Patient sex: M
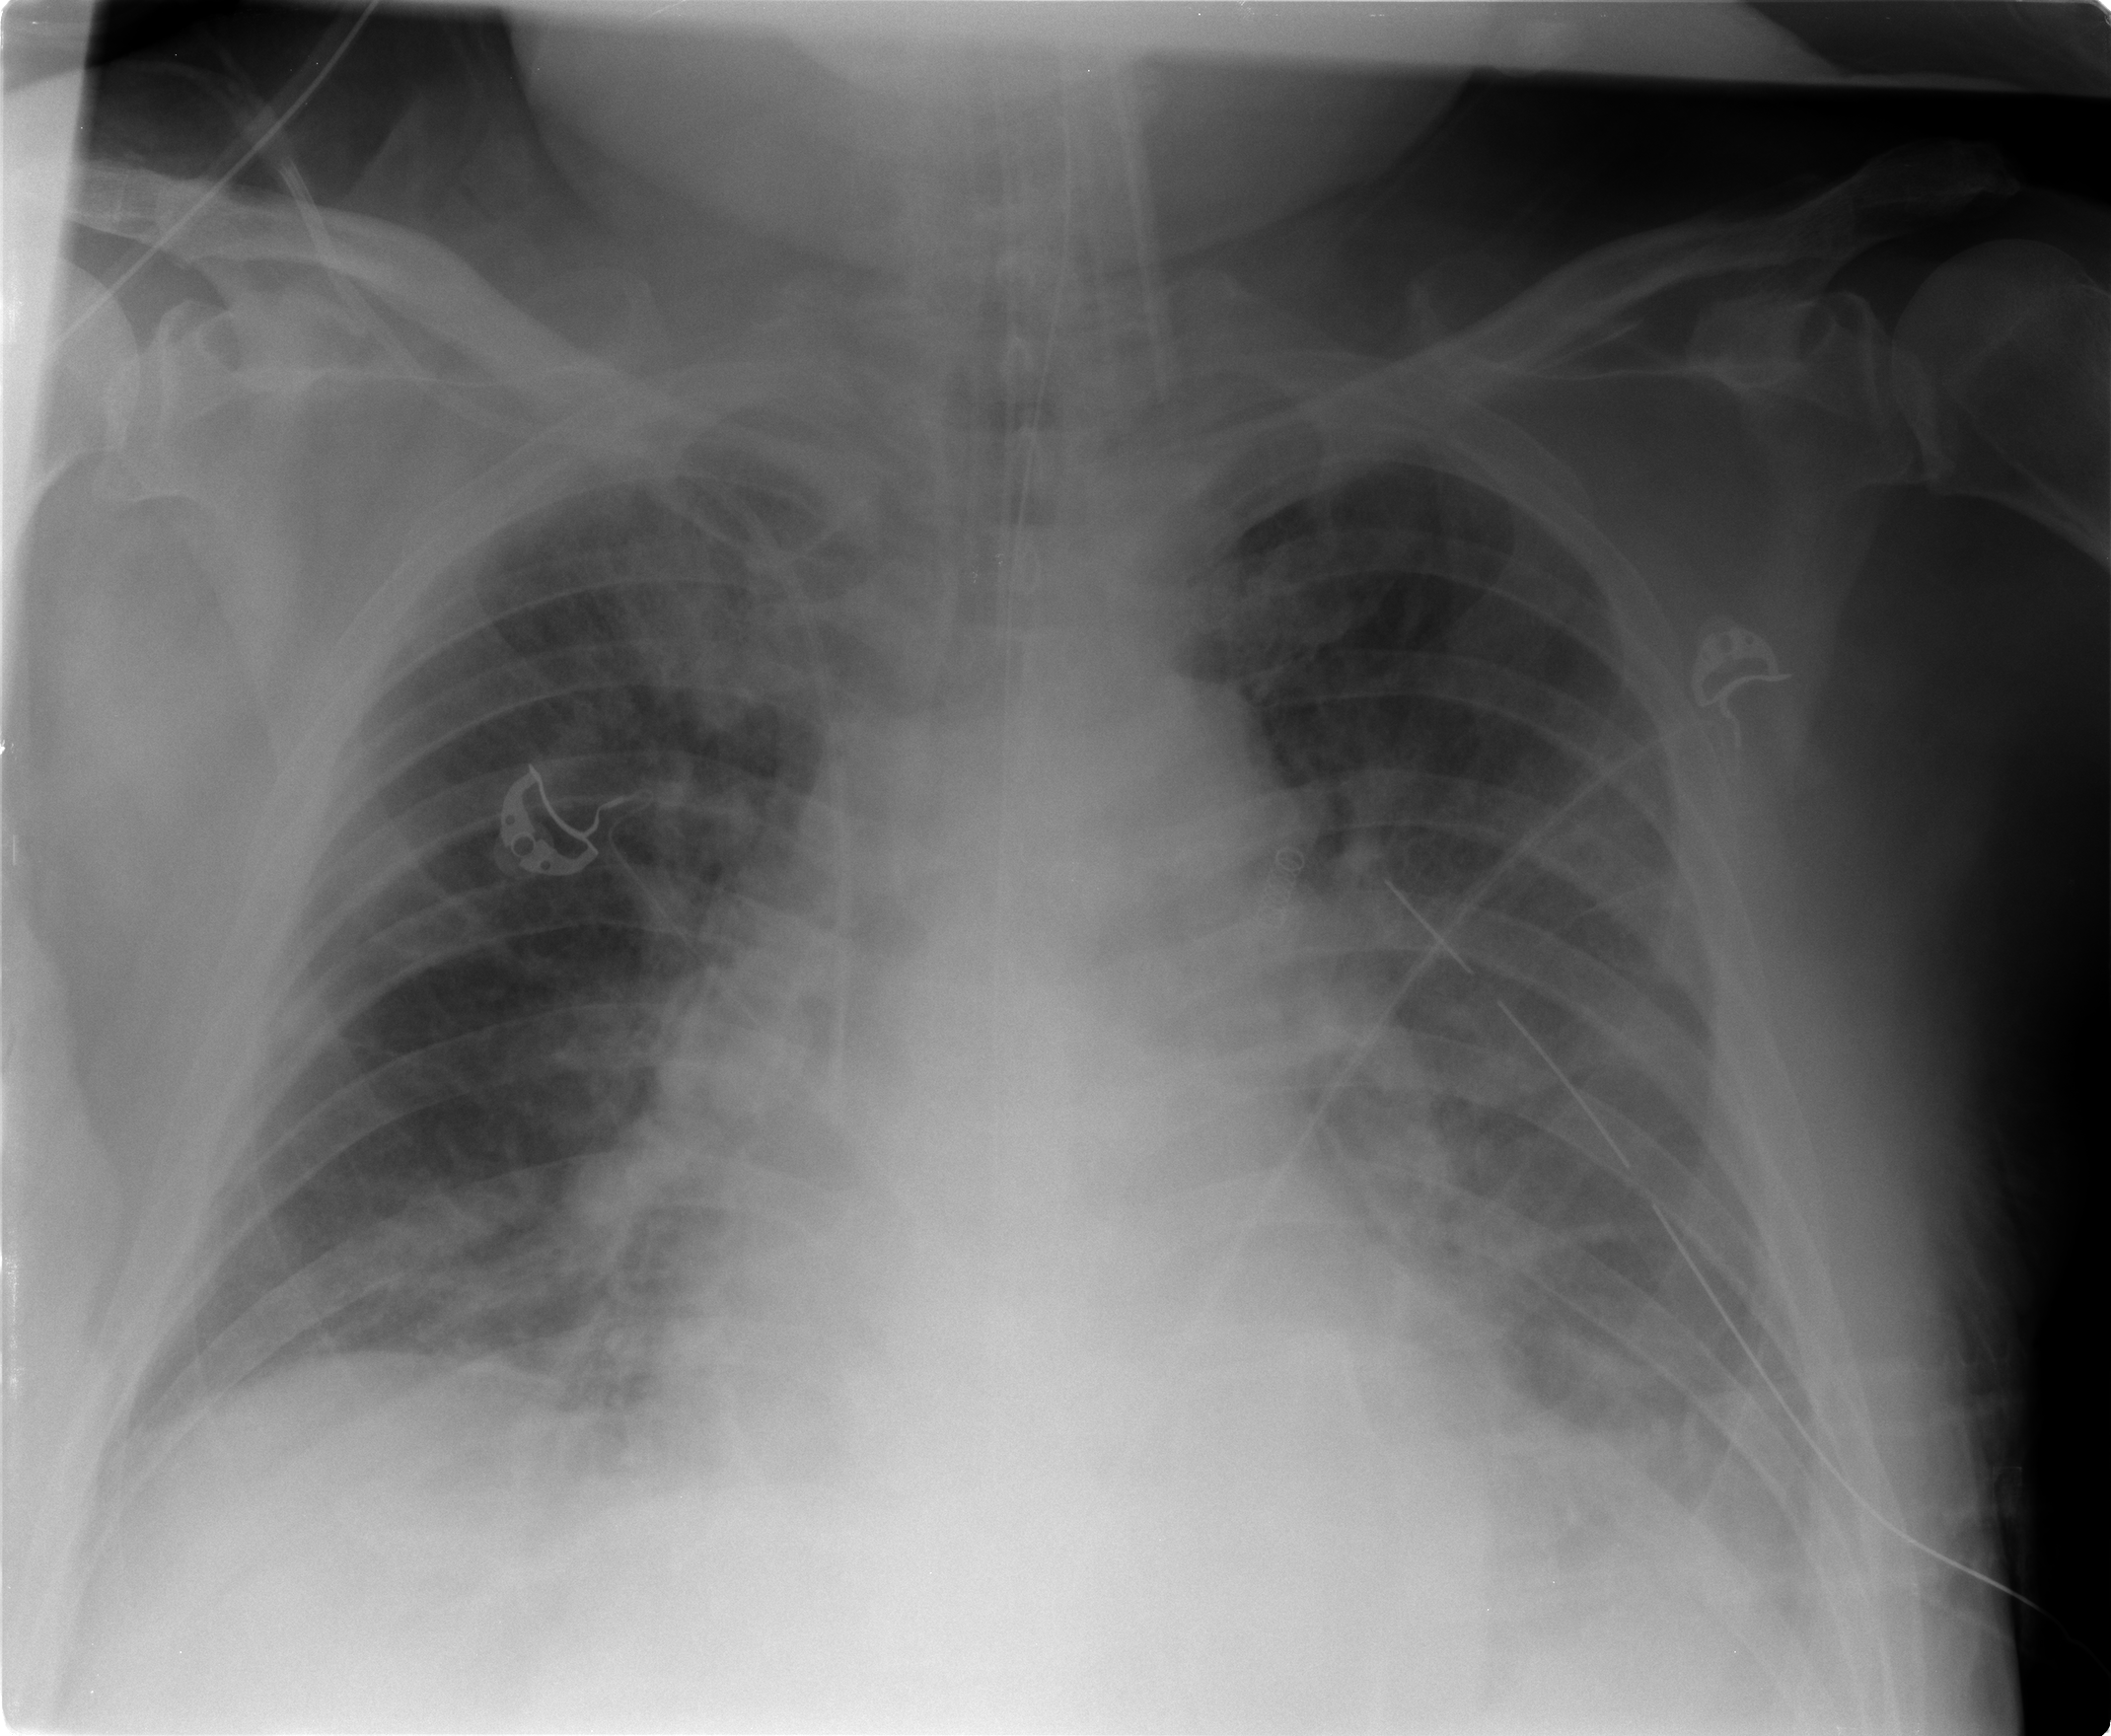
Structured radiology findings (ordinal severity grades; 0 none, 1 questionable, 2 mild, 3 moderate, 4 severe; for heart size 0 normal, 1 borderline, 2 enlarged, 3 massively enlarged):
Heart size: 2
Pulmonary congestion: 2
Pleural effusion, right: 1
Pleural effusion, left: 2
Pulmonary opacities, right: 1
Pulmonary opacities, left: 2
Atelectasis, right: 2
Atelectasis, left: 2